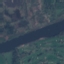
Land use / land cover: River